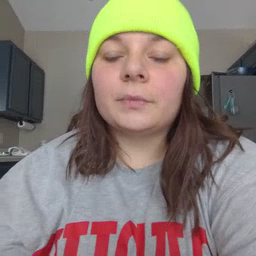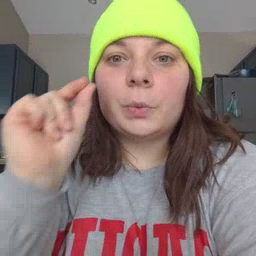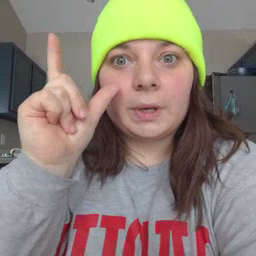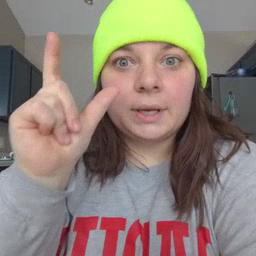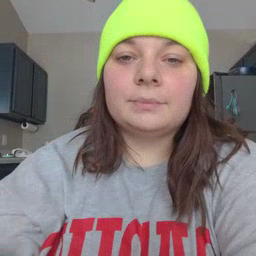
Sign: wake